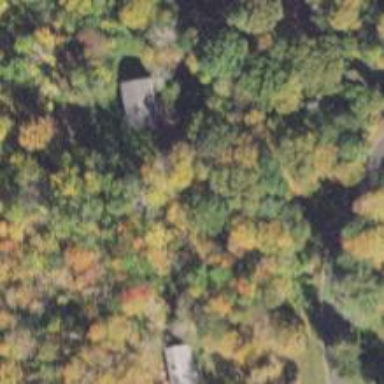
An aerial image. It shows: Residential driveway used as service road.